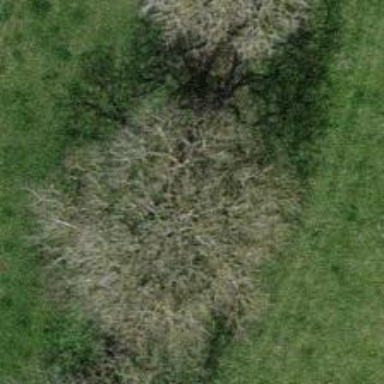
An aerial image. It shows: Broadleaved tree with lush leaves.